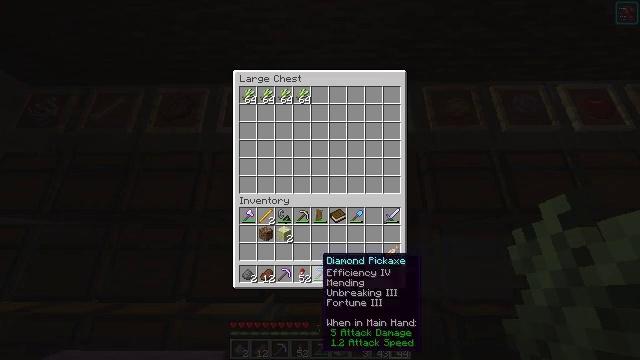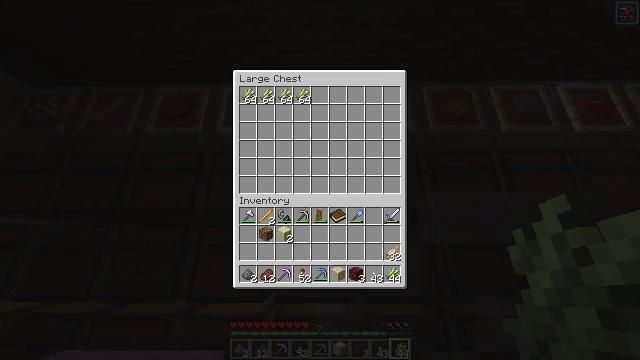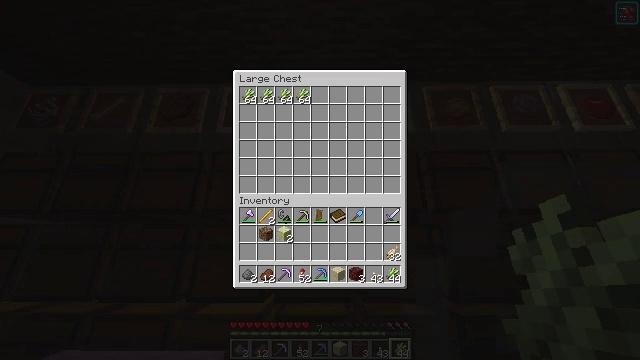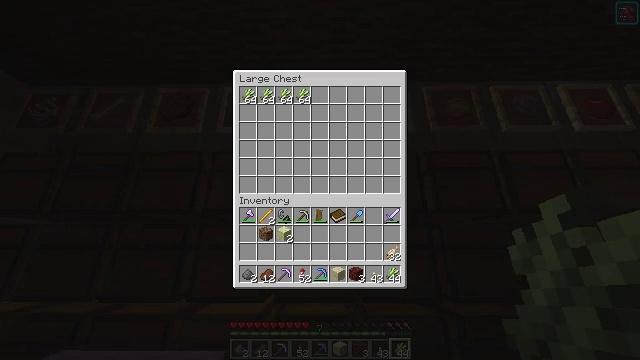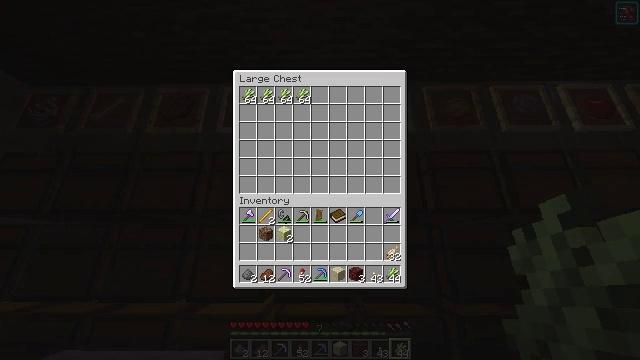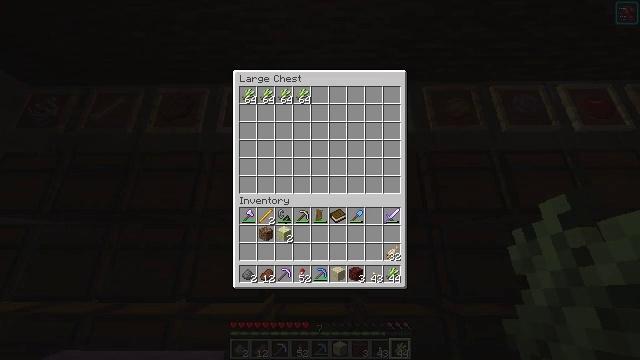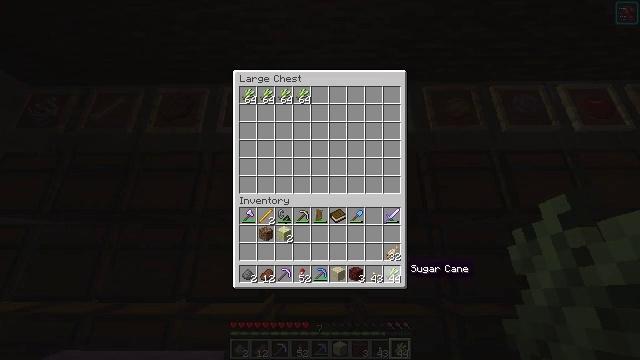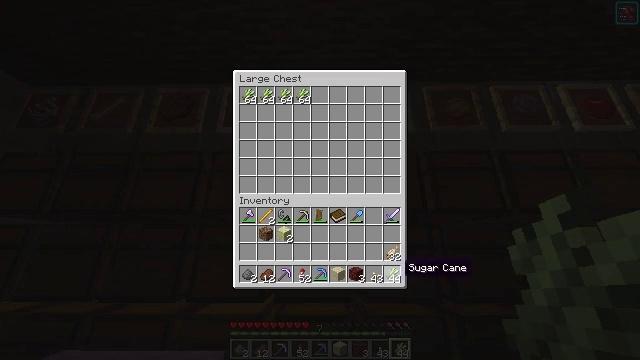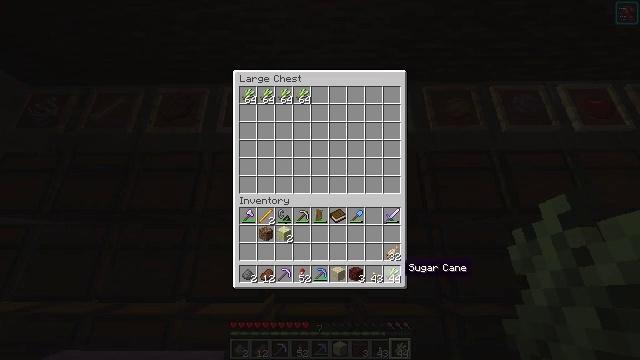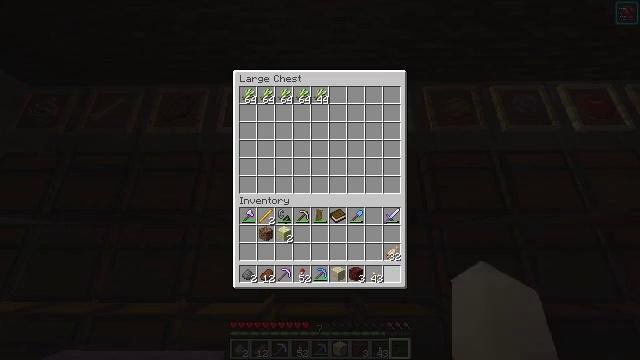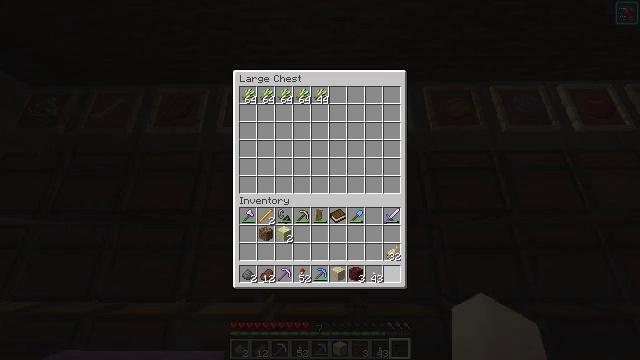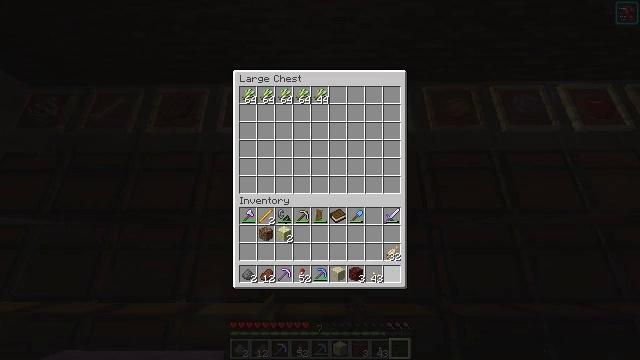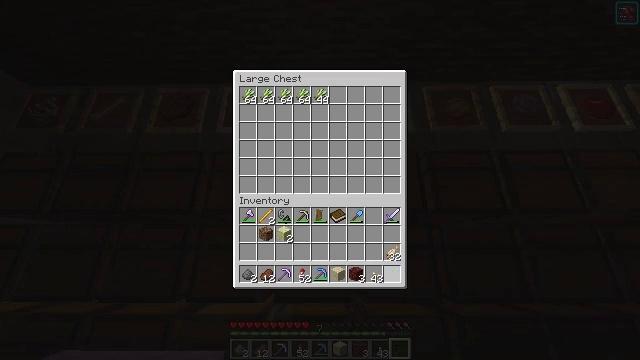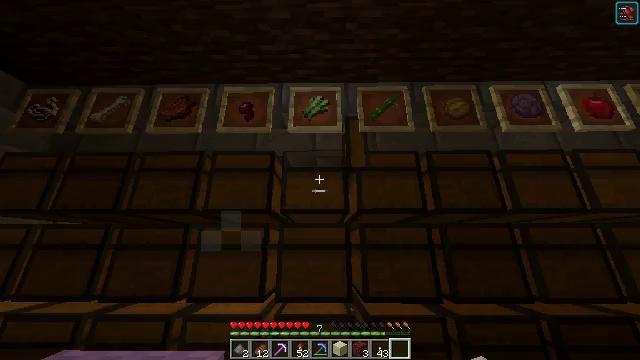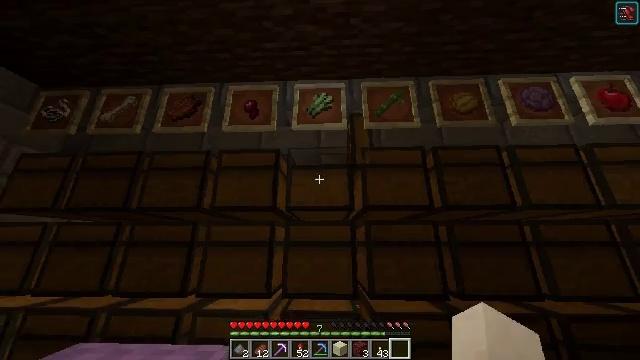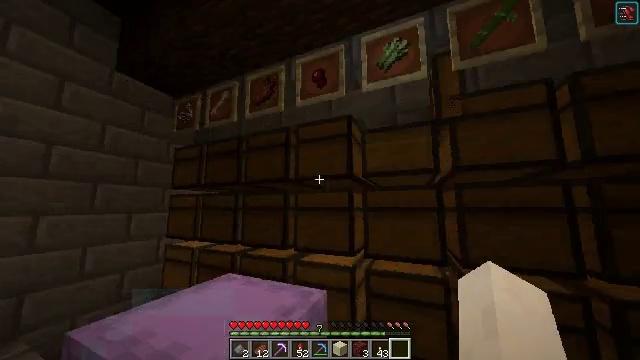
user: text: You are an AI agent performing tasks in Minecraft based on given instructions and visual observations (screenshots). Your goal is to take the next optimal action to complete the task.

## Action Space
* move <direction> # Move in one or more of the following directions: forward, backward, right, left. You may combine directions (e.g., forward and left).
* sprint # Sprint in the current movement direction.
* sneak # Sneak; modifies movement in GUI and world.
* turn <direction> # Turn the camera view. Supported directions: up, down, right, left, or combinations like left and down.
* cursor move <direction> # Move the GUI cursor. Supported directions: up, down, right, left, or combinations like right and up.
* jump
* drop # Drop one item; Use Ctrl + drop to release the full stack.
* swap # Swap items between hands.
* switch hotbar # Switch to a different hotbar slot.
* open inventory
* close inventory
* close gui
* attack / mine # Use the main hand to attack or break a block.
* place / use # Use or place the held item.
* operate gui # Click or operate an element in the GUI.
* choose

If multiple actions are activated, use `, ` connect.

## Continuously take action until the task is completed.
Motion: motion action
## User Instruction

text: Gather the shulker box for storage.
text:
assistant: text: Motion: sneak, cursor move right and down
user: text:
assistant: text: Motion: sneak, cursor move right and down
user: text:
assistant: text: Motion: sneak, cursor move right
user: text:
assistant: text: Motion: sneak
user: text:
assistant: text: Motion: sneak, cursor move left and up
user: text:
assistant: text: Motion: sneak, cursor move left and up
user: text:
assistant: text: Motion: sneak
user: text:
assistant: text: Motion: sneak
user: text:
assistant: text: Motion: sneak, choose
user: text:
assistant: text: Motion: sneak, choose
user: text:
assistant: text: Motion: sneak, choose
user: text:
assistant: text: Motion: sneak
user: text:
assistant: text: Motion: sneak
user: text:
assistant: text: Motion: turn left, close gui
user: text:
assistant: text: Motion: turn left and down
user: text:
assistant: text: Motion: turn left and down
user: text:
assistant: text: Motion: turn left and down
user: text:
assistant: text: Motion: turn left and down
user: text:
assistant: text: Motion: turn left and down
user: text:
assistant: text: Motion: turn left and down
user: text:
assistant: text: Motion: turn right and down
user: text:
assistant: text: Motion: turn right and down, use / place
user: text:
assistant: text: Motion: turn right, use / place
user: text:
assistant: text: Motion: use / place
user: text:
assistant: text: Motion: no_op
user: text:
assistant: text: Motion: turn right and up
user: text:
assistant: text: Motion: open gui
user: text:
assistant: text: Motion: no_op
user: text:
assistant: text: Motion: no_op
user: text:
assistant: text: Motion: sneak